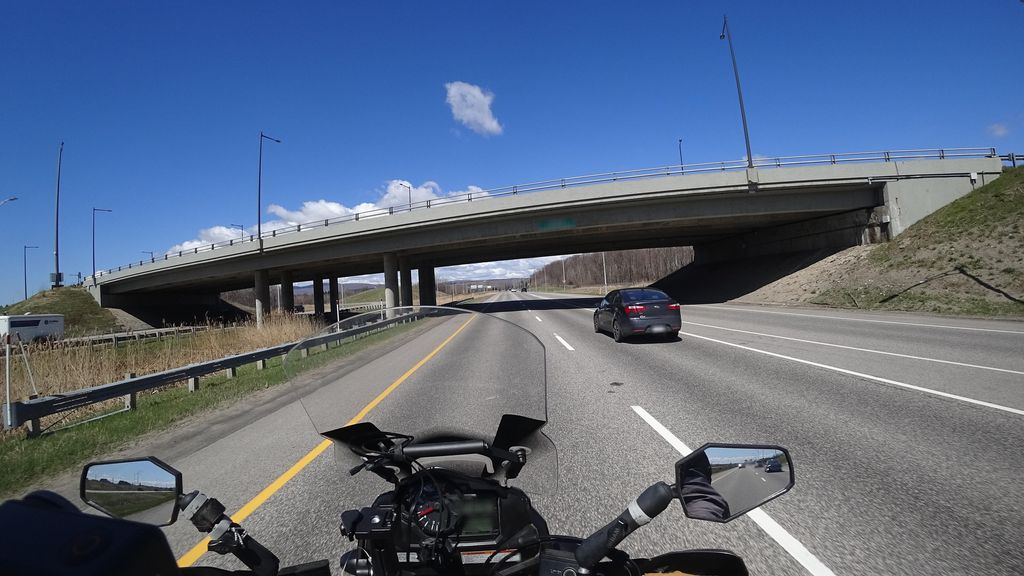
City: quebec_city